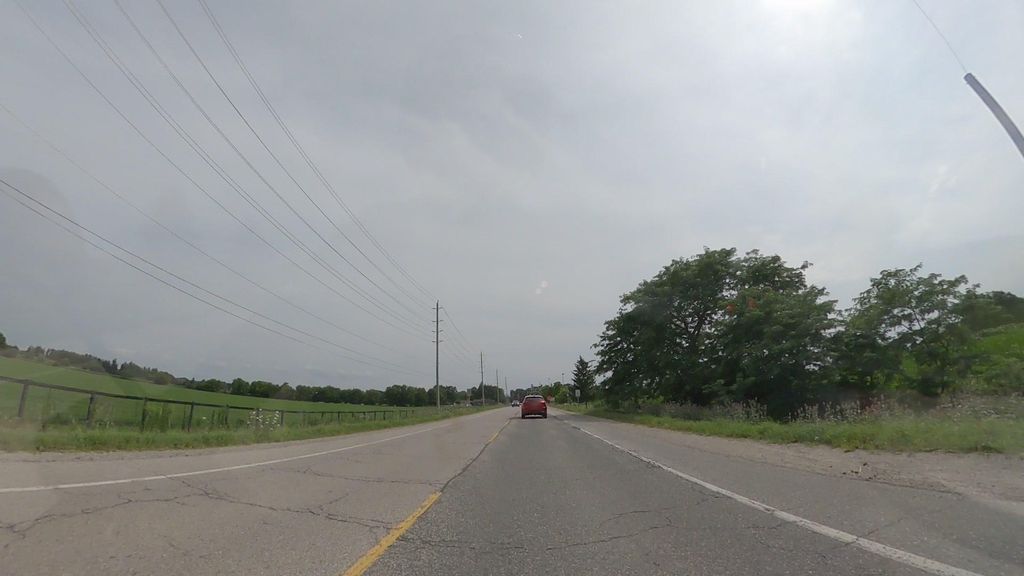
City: kitchener-waterloo